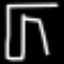
Label: pants